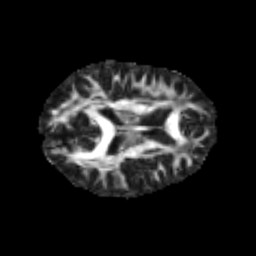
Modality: FA
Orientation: axial
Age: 23
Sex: male
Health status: healthy